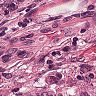
Metastatic tissue present: yes